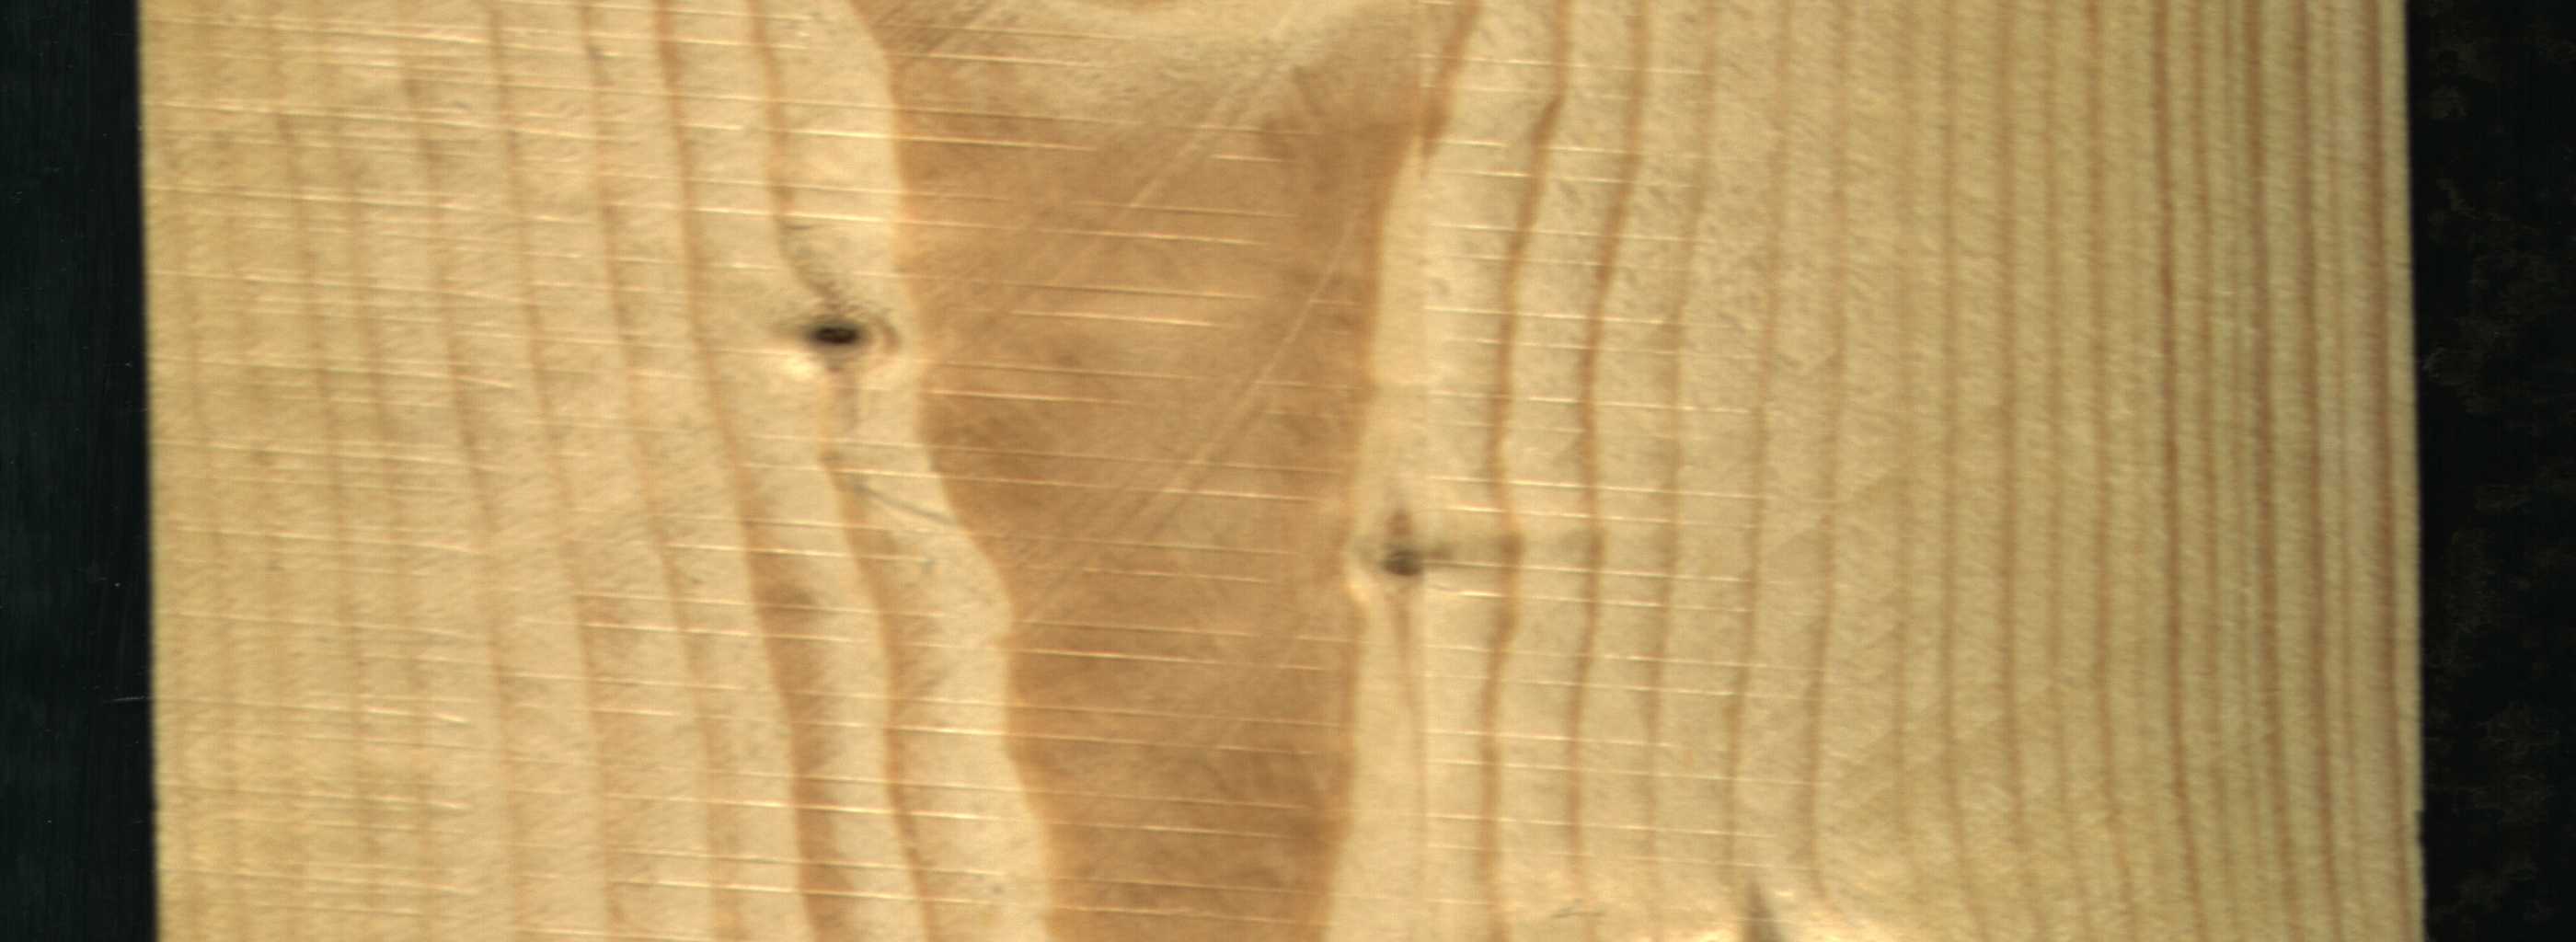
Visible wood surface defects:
Dead_Knot